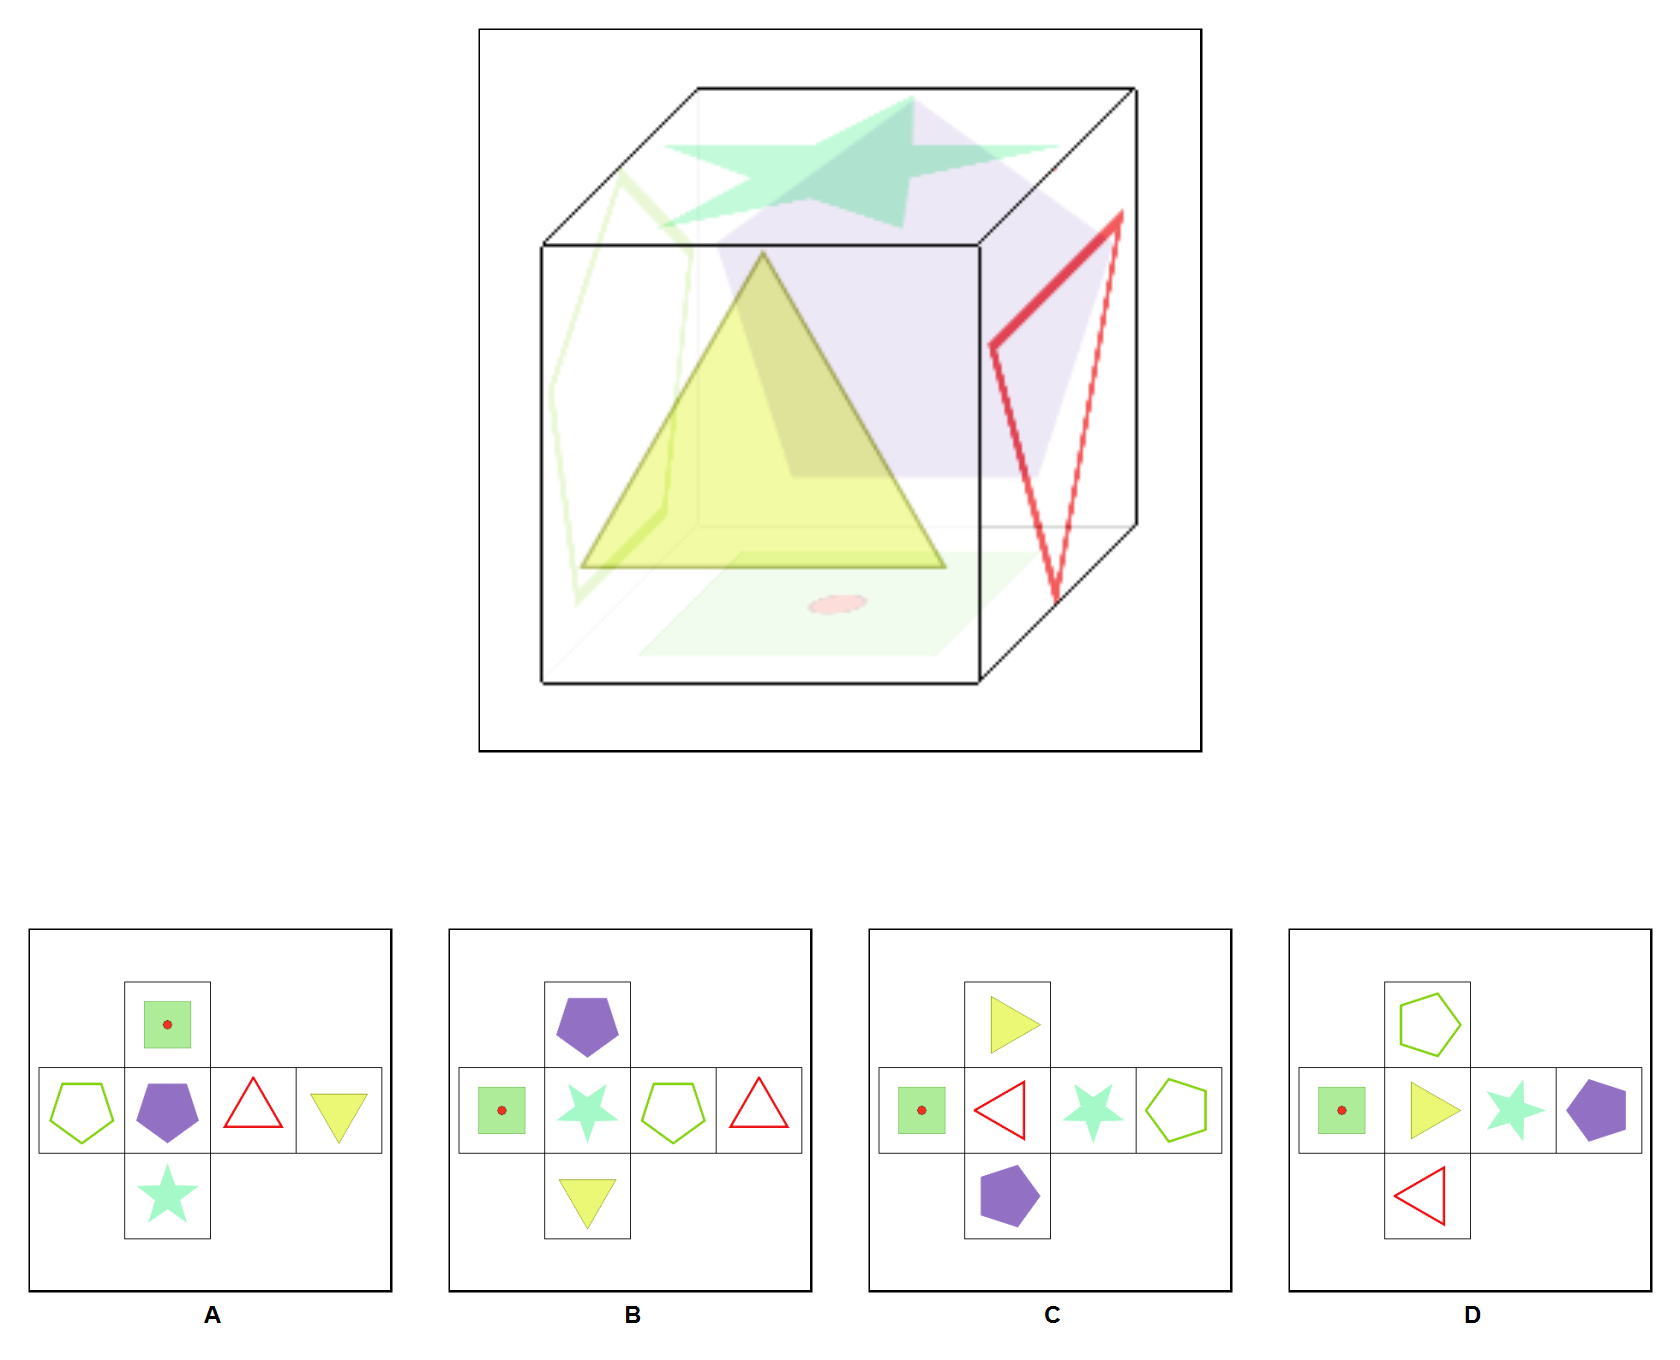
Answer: B